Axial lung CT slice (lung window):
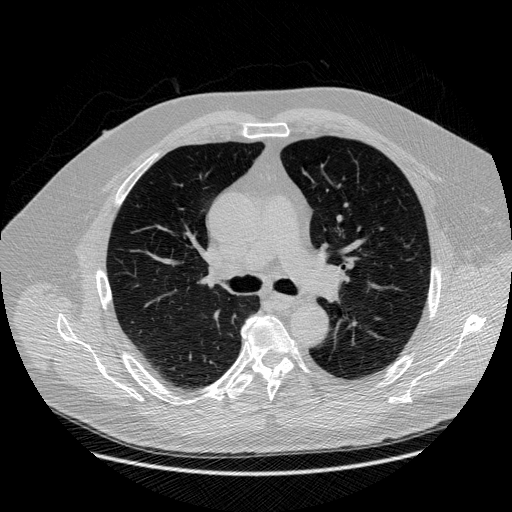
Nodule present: no